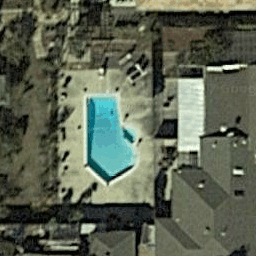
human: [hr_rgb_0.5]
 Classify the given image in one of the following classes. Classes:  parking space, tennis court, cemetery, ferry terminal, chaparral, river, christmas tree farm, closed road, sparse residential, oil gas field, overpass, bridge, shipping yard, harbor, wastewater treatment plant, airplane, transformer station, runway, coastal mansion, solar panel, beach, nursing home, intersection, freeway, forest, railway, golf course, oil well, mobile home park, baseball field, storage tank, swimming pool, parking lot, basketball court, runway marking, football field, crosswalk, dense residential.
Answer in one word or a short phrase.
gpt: swimming pool